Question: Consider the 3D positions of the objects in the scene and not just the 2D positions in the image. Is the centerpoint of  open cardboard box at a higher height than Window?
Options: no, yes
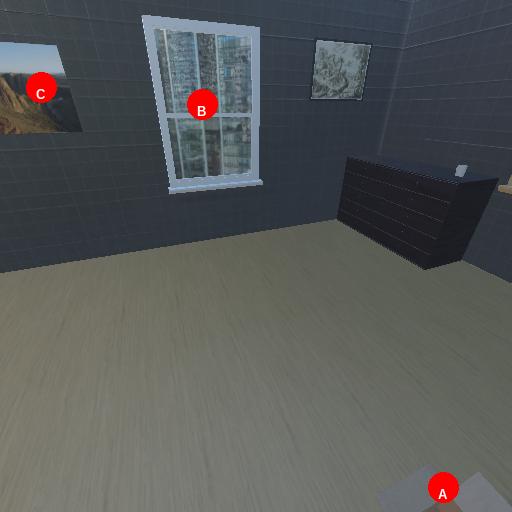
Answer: no